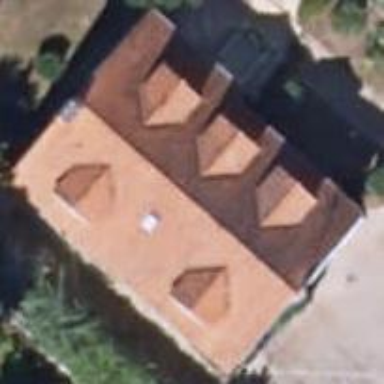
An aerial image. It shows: Simple house.